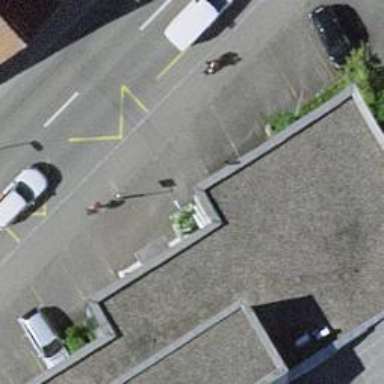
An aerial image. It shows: Bus stop with platform for public transport.